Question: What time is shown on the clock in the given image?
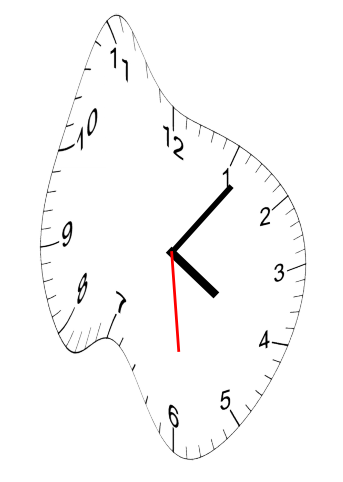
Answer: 04:06:29